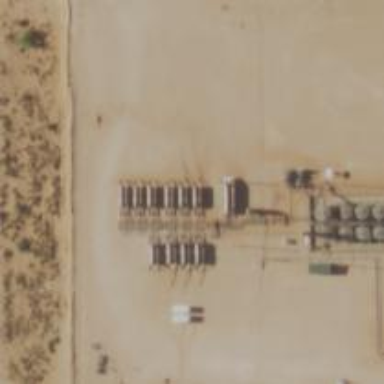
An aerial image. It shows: Petroleum well.